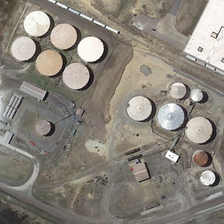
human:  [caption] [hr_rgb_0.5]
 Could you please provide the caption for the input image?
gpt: some storage tanks are near several green trees and a building .

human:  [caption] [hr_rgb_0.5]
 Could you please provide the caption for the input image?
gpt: some storage tanks are near several green trees and a building .

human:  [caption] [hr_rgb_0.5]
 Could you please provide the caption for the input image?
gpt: some storage tanks are near several green trees and a building .

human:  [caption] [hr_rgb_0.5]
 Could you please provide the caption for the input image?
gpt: some storage tanks are near several green trees and a building .

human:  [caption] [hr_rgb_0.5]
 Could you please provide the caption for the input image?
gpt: some storage tanks are near several green trees and a building .